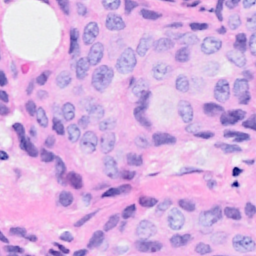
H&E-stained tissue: Breast